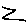
Label: zigzag